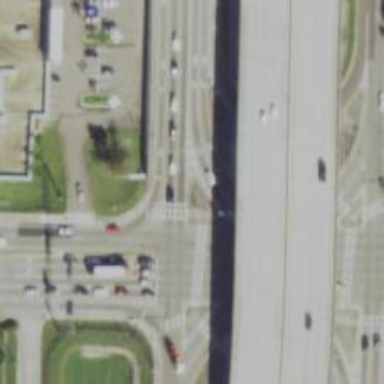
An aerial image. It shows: Asphalt road with primary link designation.